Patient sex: M
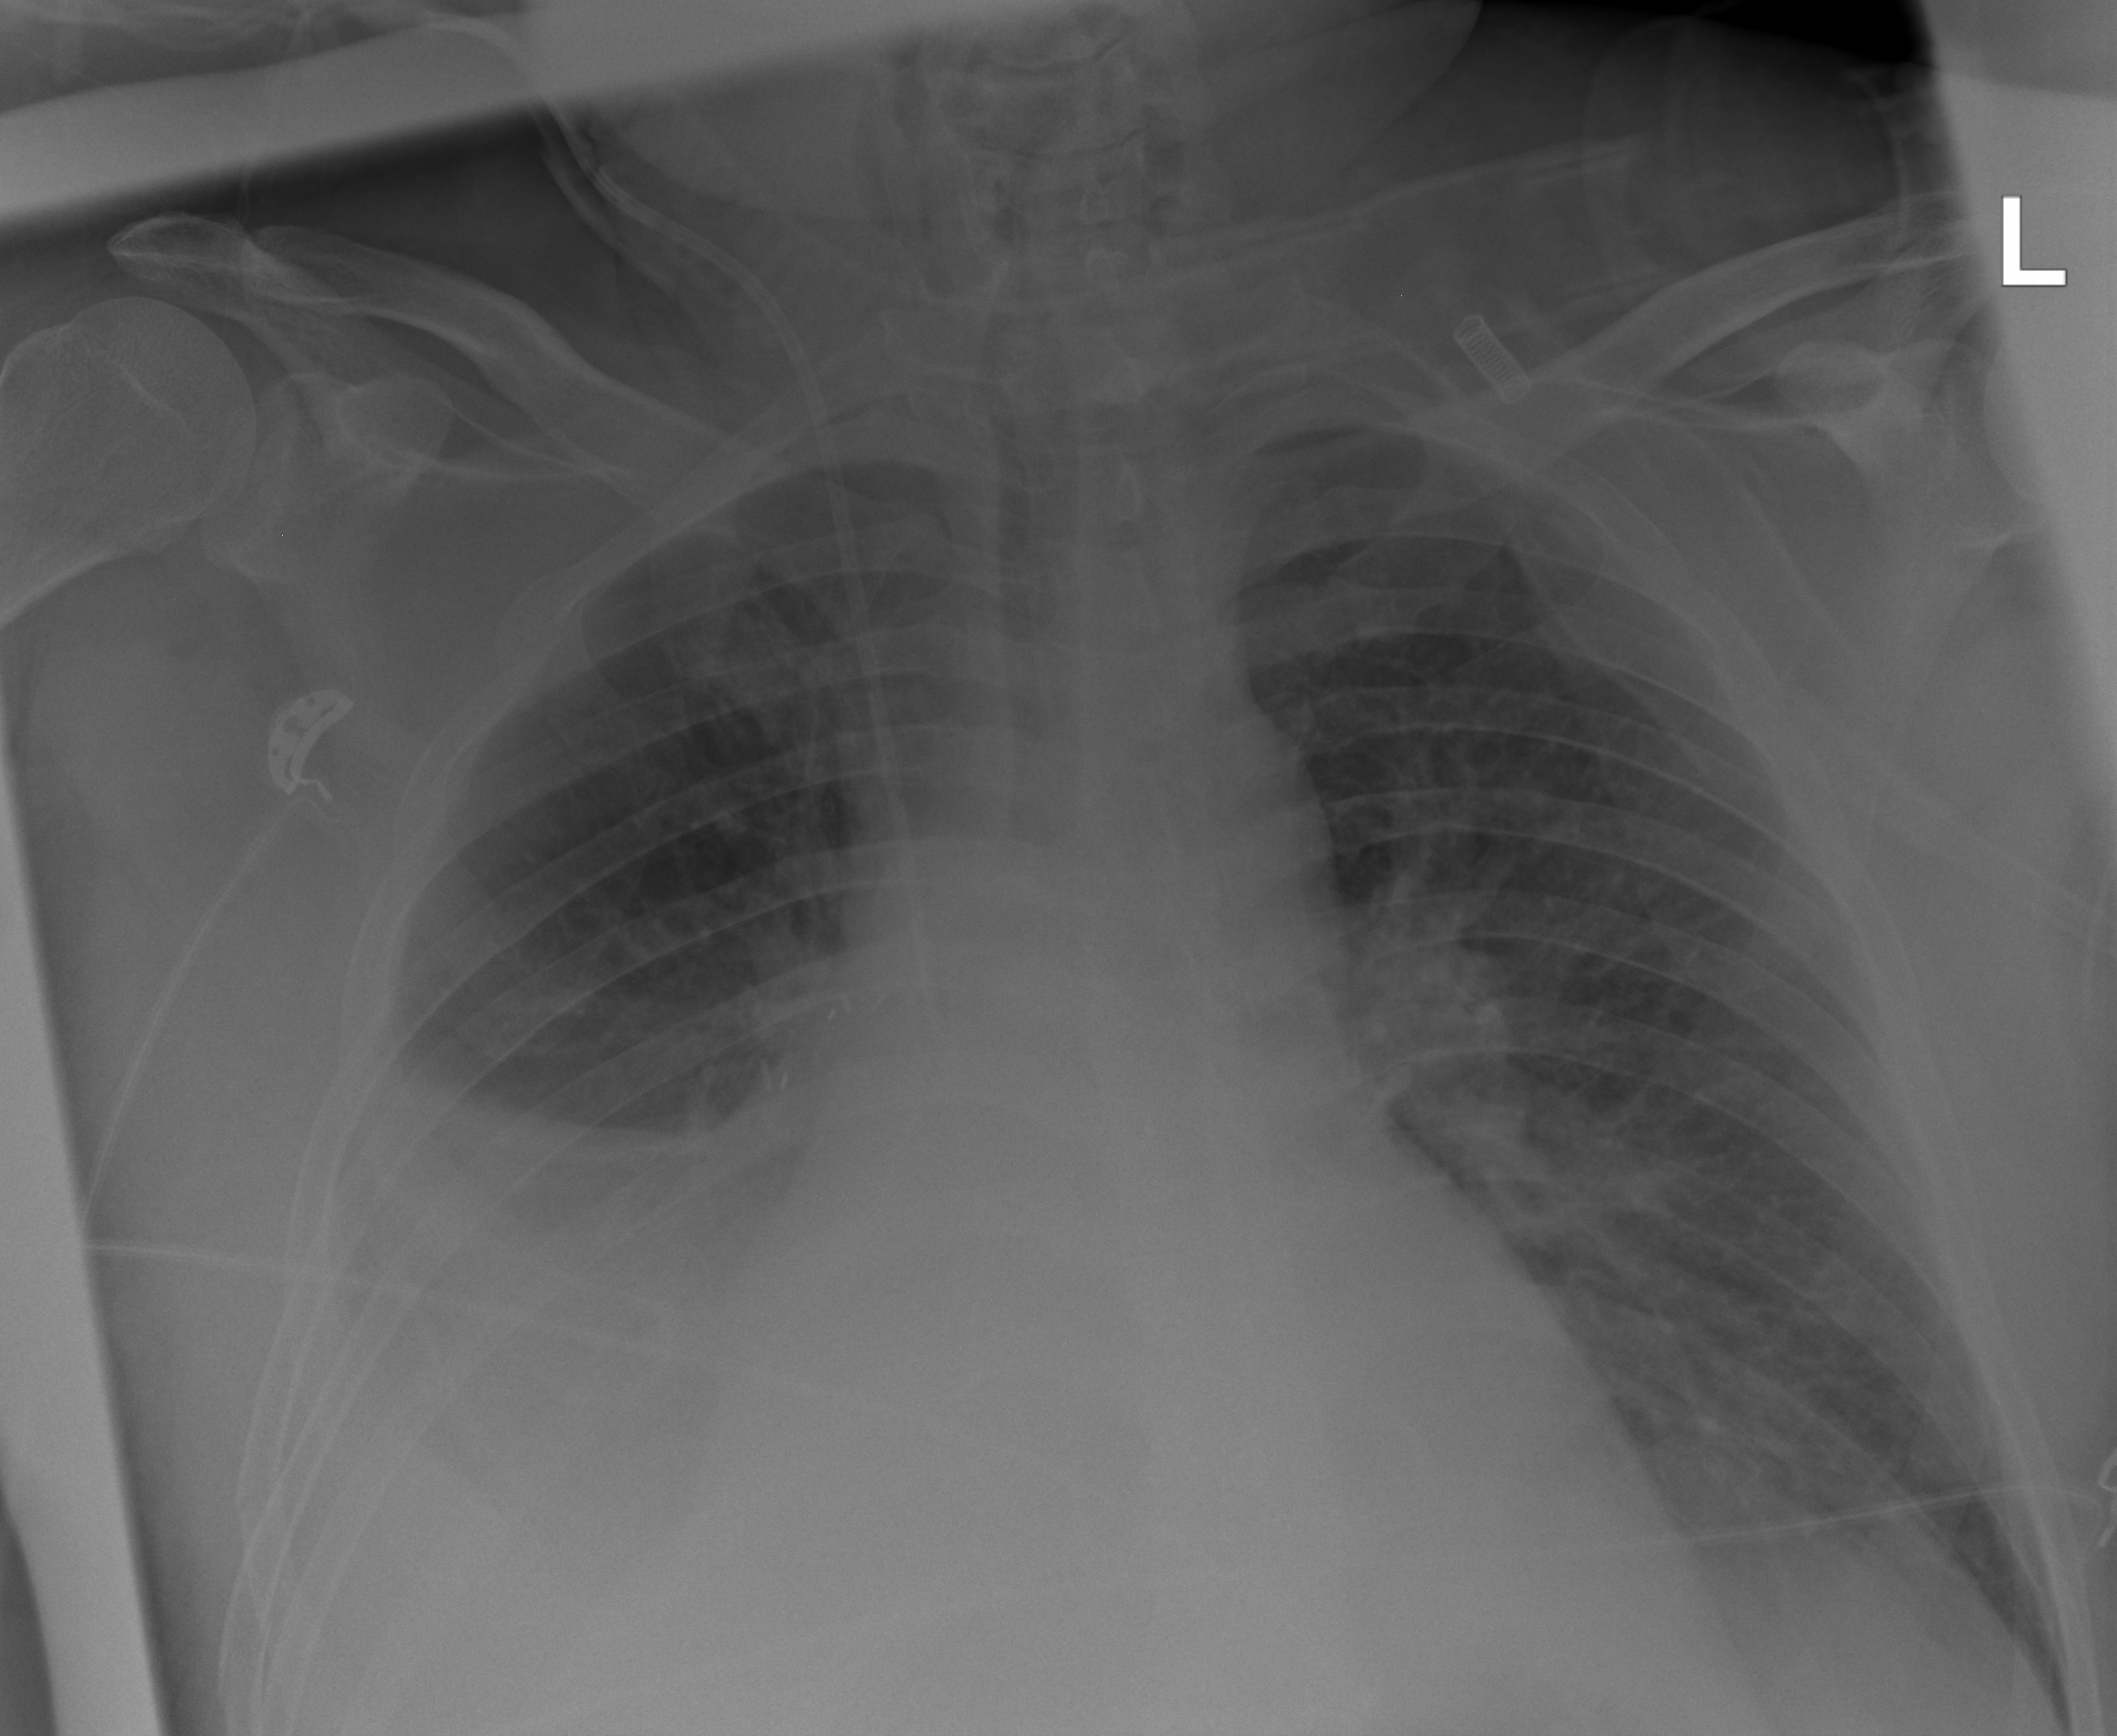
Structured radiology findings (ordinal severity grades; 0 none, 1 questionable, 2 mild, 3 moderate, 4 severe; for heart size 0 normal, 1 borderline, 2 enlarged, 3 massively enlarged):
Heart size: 2
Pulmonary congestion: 2
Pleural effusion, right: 2
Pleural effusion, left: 0
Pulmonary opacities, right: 2
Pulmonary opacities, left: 0
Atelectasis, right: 3
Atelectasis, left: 2